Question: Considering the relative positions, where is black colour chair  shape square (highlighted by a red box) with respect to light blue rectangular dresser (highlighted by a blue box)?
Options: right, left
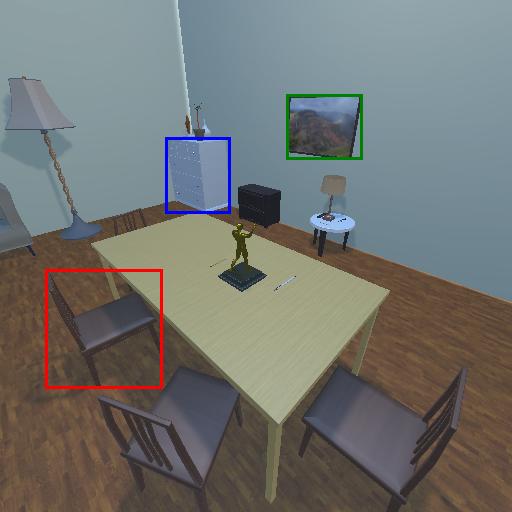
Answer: right